Question: The old way of using Microdata to semantically declare an 'itemprop="image"' for 'itemtype=".../Person"' was as follows:
'''
<section itemscope itemtype="http://data-vocabulary.org/Person">
<h1 itemprop="name">Andy Runie</h1>
<p>
<img itemprop="photo" src="http://www.example.com/photo.jpg">
</p>
</section>
'''
Easy enough.
Evidently (per <URL>.
This was taken from <URL>

The <URL> documentation shows that "Thing" is the parent for "Person"
and
'itemprop="image"' is now under "Thing." Whereas before 'itemprop="photo"' was under "Person."
According to the <URL> we find that inherits from ...
Using this new standard, can I simply use the following to appropriately show in my HTML that an ''is'itemtype="http://schema.org/Person"'?
'''
<section itemscope itemtype="http://schema.org/Person">
<h1 itemprop="name">Andy Runie</h1>
<p>
<img itemprop="image" src="http://www.example.com/photo.jpg">
</p>
</section>
'''
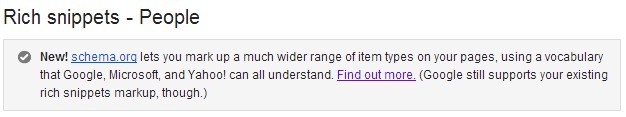
Answer: Yes you are correct.
If you navigate to <URL> like image, name, description and url.